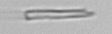
Label: fiber